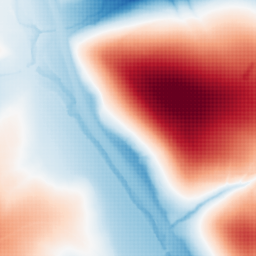
Category: trend_removal
Decomposition family: polynomial_high
Decomposition parameters: degree: 6
Upsampling method: sinc_blackman
Upsampling parameters: scale: 8
kernel_size: 16
Upsampling scale: 8